Question: currently in my project im using Xamarin forms and im using ToolBarItem as part of my app headers
'''
<ContentPage.ToolbarItems>
<ToolbarItem IconImageSource="Archive.png" Command="{Binding ArchiveCommand}" />
<ToolbarItem Command="{Binding InboxCommand}" IconImageSource="Inbox_black.png"/>
<ToolbarItem IconImageSource="plus.png" Command="{Binding AddItemCommand}"/>
<ToolbarItem IconImageSource ="Logout.png" Command="{Binding LogoutCommand}" />
</ContentPage.ToolbarItems>
'''
however, it appears different on ios and android. ive attached images below to show the difference, Android on the left, ios on the right.
<URL>
what setting do i need to change in my code or Visual Studio for Mac to set them the same
Thanks in advance
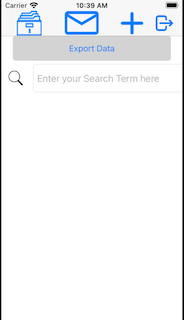
Answer: '''
<NavigationPage.TitleView>
<StackLayout Orientation="Horizontal">
<Label Text="Admin" FontSize="Large" TextColor="White" VerticalTextAlignment="Center" HorizontalOptions="StartAndExpand"/>
<ImageButton Source="Archive.png" WidthRequest="30" HeightRequest="30" HorizontalOptions="End" Command="{Binding ArchiveCommand}" BackgroundColor="Transparent" />
<Label Padding="5,0 "/>
<ImageButton Source="Inbox_black.png" WidthRequest="30" HeightRequest="30" HorizontalOptions="End" Command="{Binding InboxCommand}" BackgroundColor="Transparent"/>
<Label Padding="5,0 "/>
<ImageButton Source="plus.png" WidthRequest="30" HeightRequest="30" HorizontalOptions="End" Command="{Binding AddItemCommand}" BackgroundColor="Transparent"/>
<Label Padding="5,0 "/>
<ImageButton Source="Logout.png" WidthRequest="30" HeightRequest="30" HorizontalOptions="End" Command="{Binding LogoutCommand}" BackgroundColor="Transparent"/>
<Label Padding="5,0 "/>
</StackLayout>
</NavigationPage.TitleView>
'''
Thanks to Bassies for providing a hint to solve the problem. I changed the ToolBarItems section to a stacklayout nested inside TitleView which gives me more options to customise the UI to how i want it.